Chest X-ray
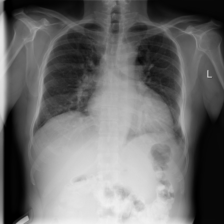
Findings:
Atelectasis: negative
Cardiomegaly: positive
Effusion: negative
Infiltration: negative
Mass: negative
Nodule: negative
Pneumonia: negative
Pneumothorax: negative
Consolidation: negative
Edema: negative
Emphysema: negative
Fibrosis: negative
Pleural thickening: negative
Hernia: negative